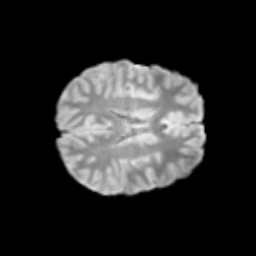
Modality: T2w
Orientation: axial
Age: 11
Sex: male
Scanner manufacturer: siemens
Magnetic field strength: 3 T
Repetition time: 3.8 s
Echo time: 0.07 s